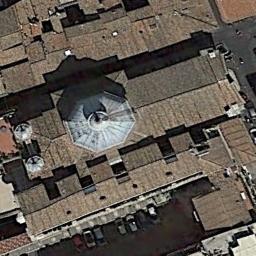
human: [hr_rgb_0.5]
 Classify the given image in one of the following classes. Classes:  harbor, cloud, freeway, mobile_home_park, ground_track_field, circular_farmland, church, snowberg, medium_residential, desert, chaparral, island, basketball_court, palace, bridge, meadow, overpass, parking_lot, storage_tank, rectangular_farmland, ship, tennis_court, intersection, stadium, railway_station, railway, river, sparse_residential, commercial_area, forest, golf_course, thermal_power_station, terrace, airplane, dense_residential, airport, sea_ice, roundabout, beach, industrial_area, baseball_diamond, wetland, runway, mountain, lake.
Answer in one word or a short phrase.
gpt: church